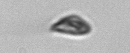
Label: Cryptophyta